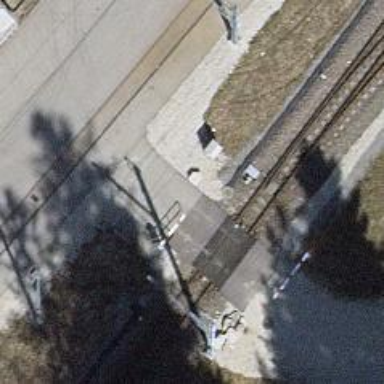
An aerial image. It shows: Railway crossing with traffic signals.